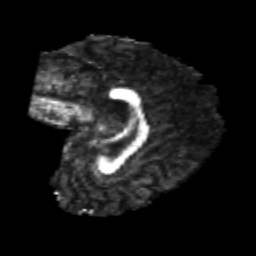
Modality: FA
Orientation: sagittal
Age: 26
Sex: female
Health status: healthy
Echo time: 0.074 s